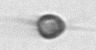
Label: Acanthoica_quattrospina